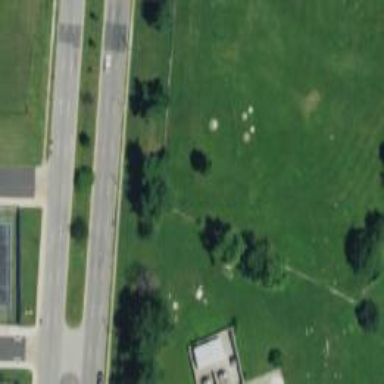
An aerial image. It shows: Disc golf tee area.